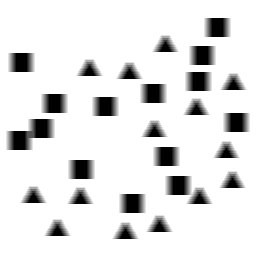
Squares: 14
Triangles: 14
Stars: 0
Total shapes: 28